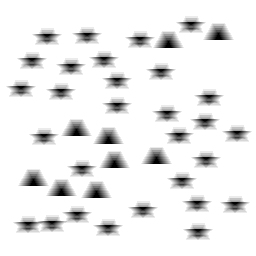
Squares: 0
Triangles: 9
Stars: 29
Total shapes: 38